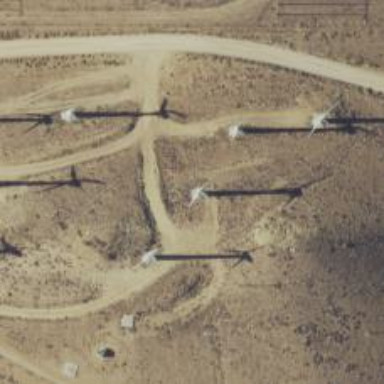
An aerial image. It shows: Wind turbine power generator.